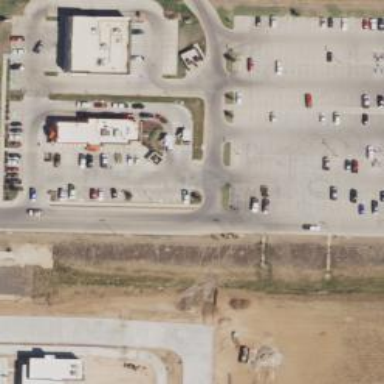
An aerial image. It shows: Retail area.